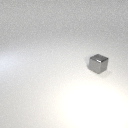
small gray metal cube